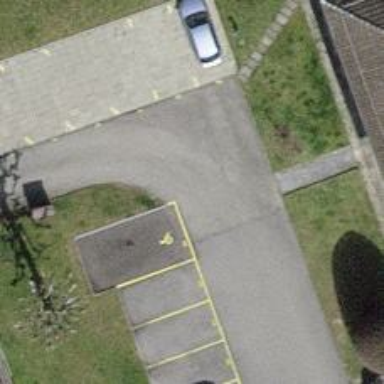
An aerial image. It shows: Parking aisle designated as service road.